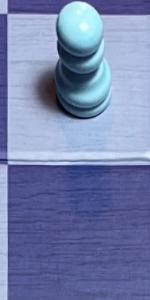
Label: Empty